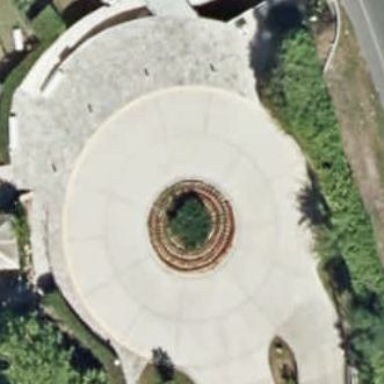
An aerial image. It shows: Driveway leading to roundabout.